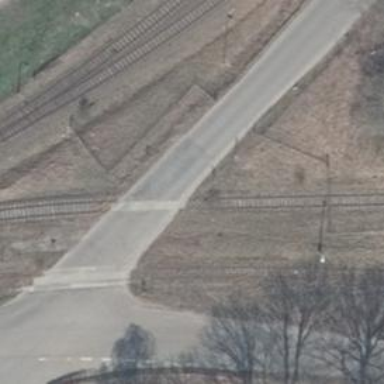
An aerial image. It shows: Railway level crossing.